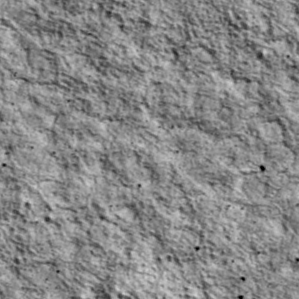
Label: non_frost